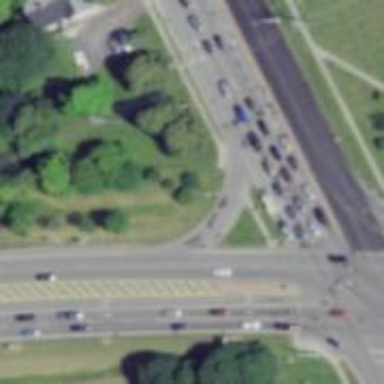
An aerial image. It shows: Trunk link highway.